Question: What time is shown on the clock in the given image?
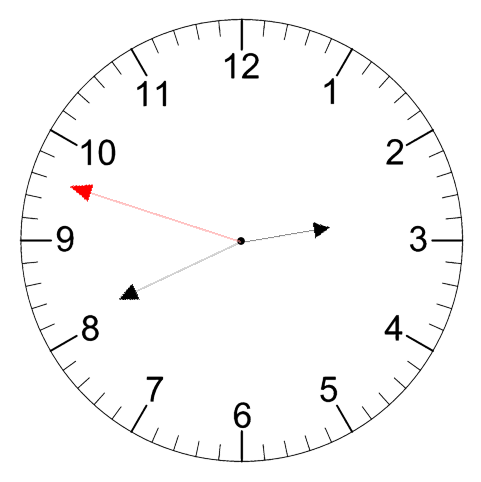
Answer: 02:40:48